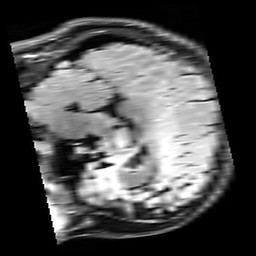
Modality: FLAIR
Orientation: sagittal
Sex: male
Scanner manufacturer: siemens
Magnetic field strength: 3 T
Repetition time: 10 s
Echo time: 0.09 s